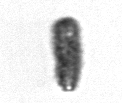
Label: Pseudochattonella_farcimen